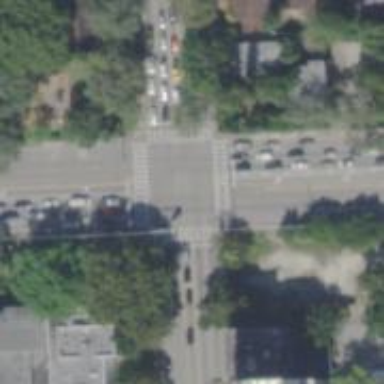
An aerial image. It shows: Marked crossing on the road.